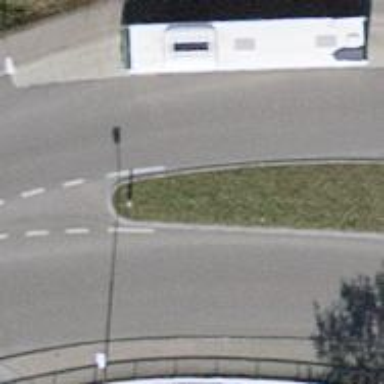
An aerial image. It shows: Bus stop equipped with public transport stop position.